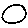
Label: circle